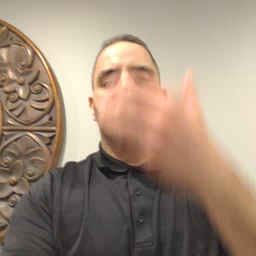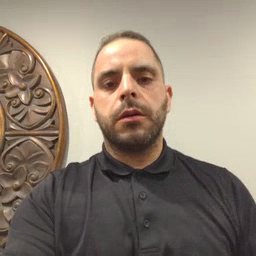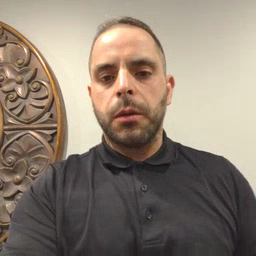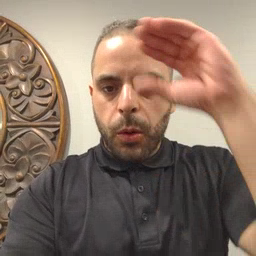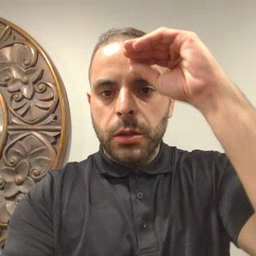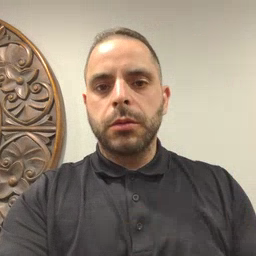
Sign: boy